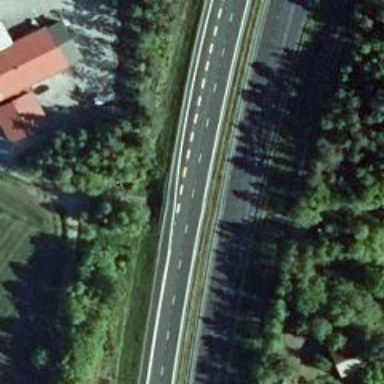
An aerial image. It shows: Asphalt motorway.